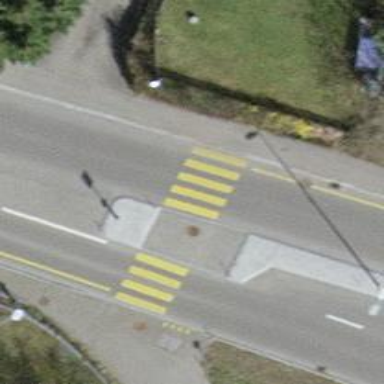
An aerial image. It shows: Marked crossing for cyclists on cycleway.